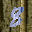
Label: 8